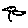
Label: bird